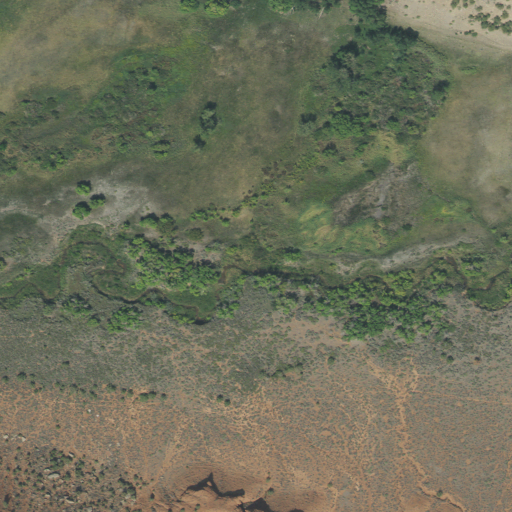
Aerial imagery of valley in Utah named Daniels Canyon containing shrub, pasture, herbaceous wetlands, woody wetlands, evergreen forest, and grassland